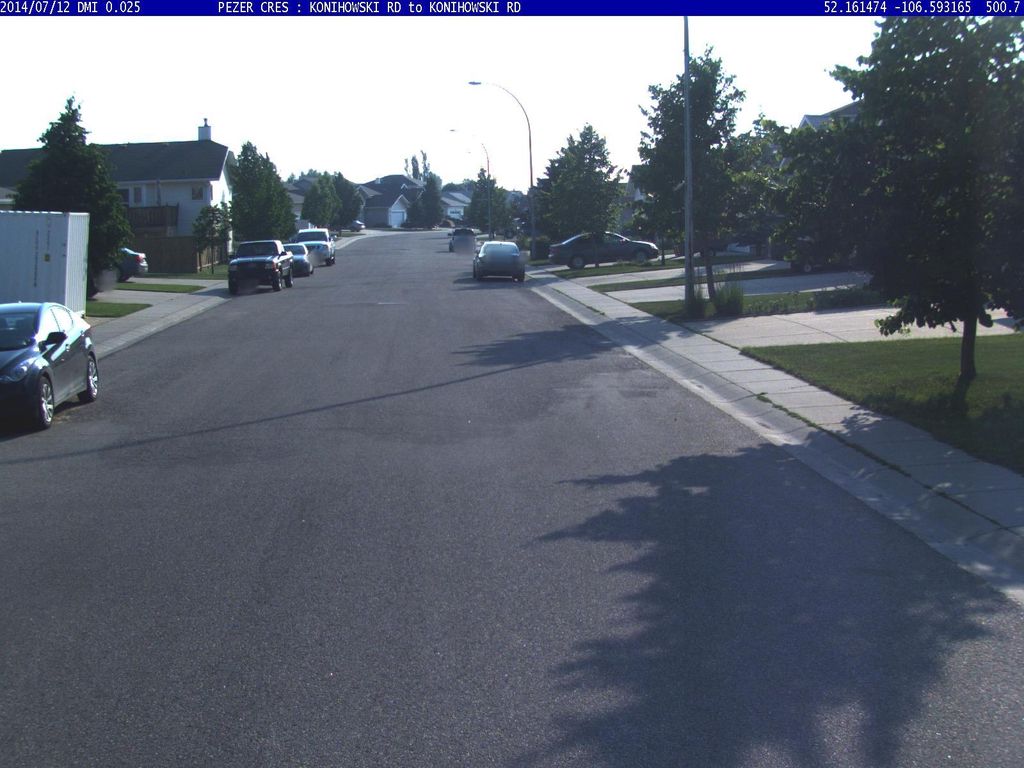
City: saskatoon